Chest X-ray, AP view. Patient: 34 years old, sex M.
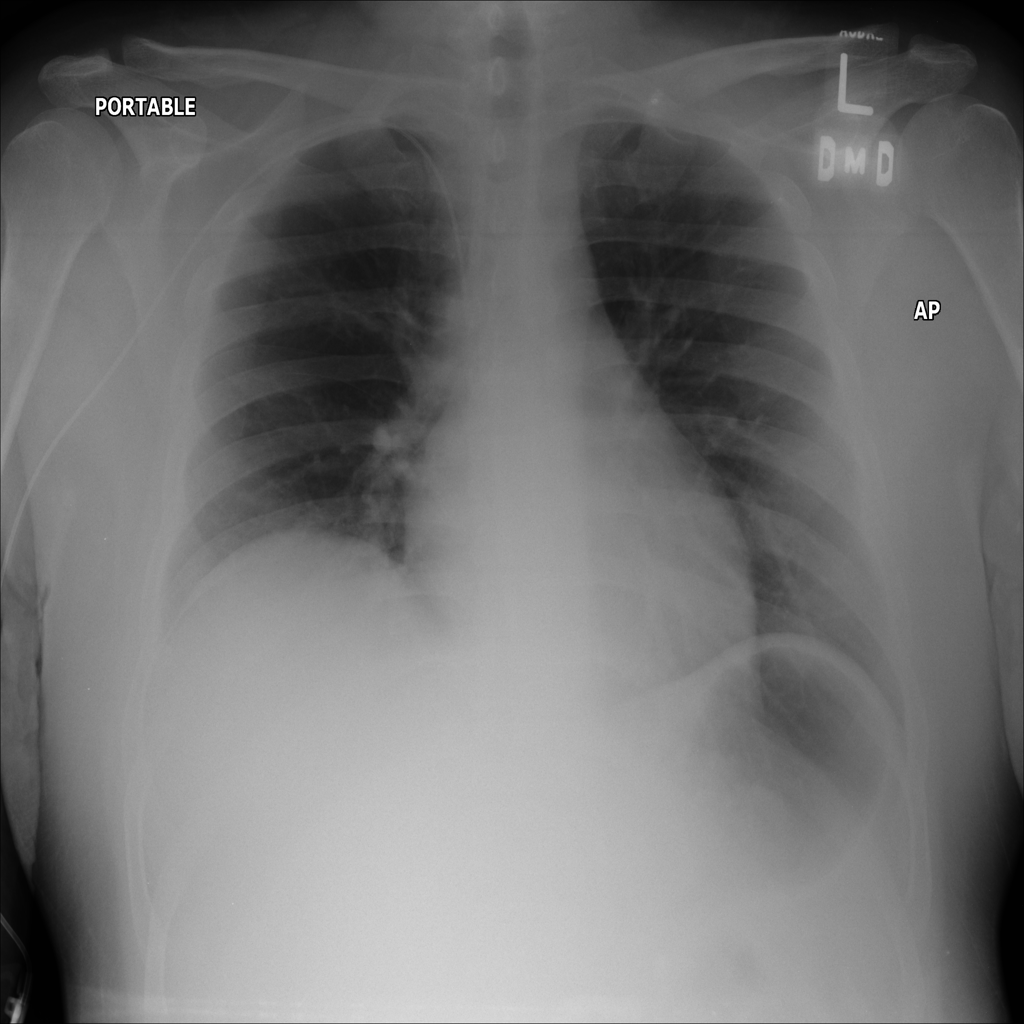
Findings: No Finding